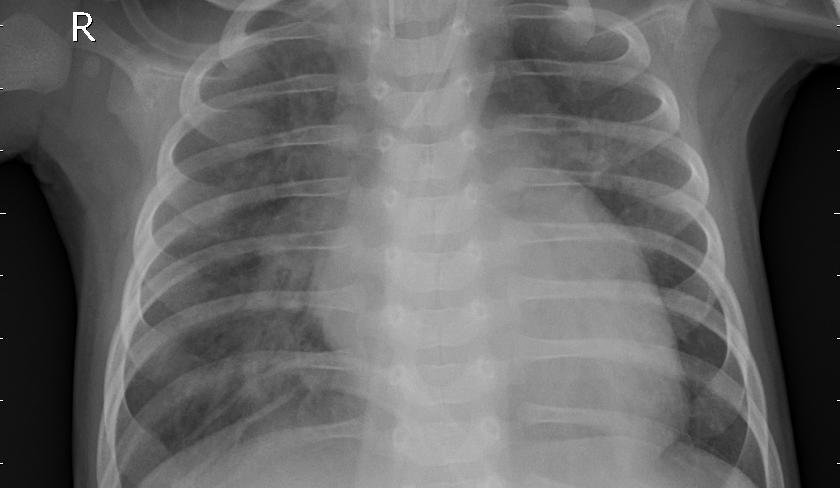
Diagnosis: PNEUMONIA